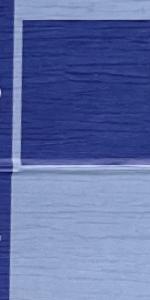
Label: Empty